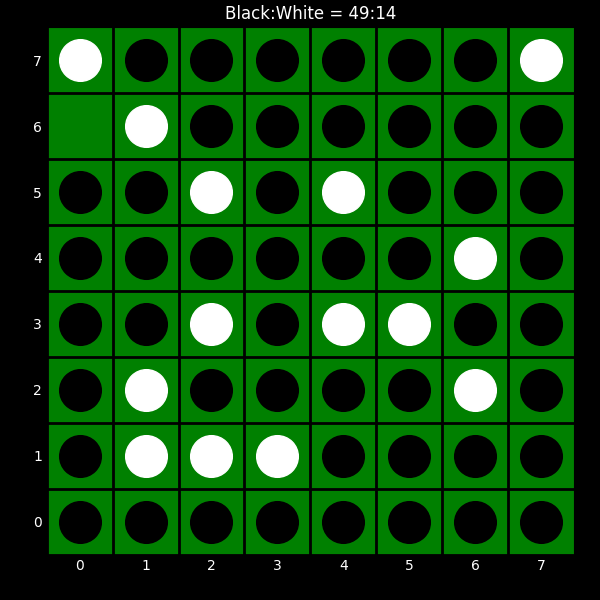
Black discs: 49
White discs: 14